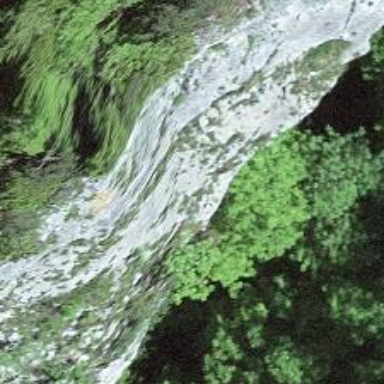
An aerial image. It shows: Cliff in nature.